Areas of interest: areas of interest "Jia Shan Passenger Transport Center"
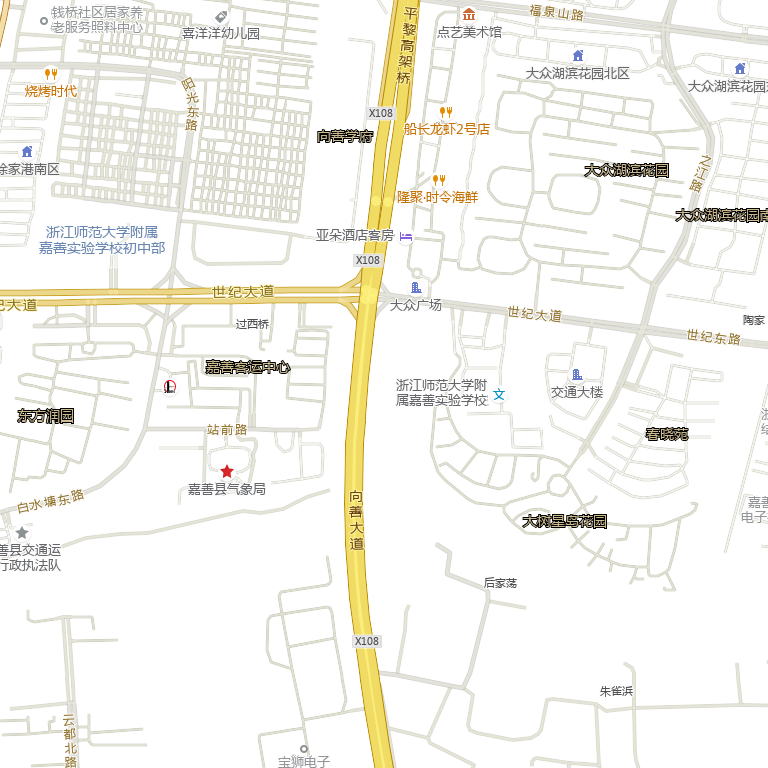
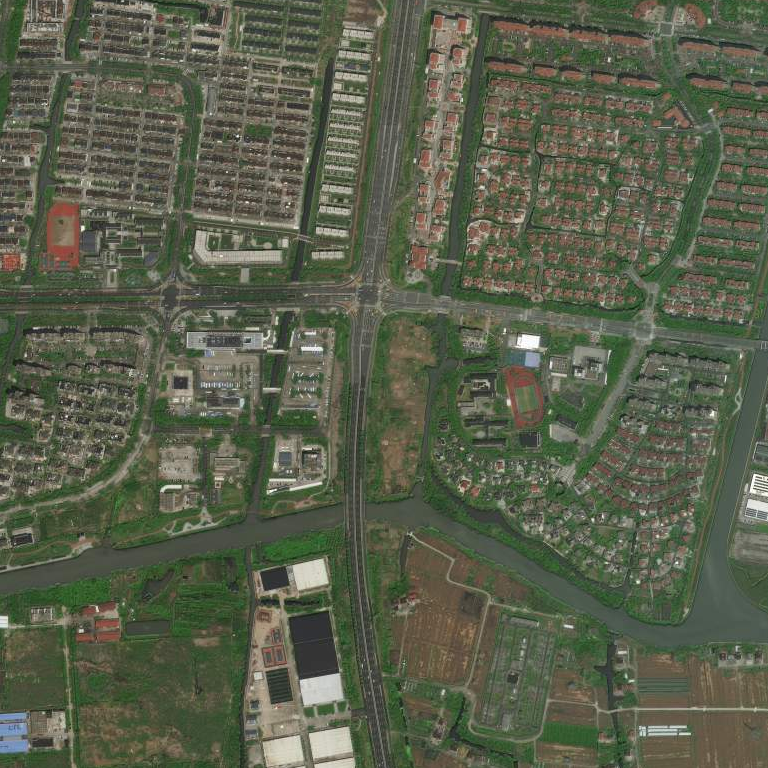